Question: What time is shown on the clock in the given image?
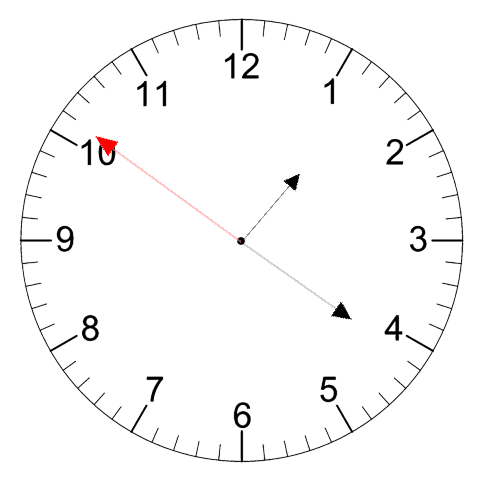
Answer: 01:20:51